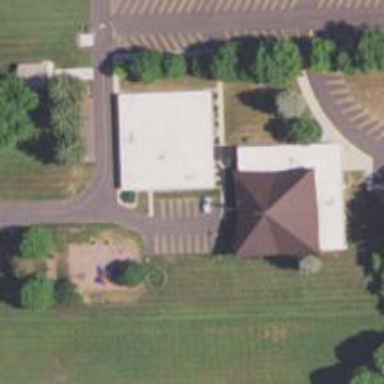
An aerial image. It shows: Church which is place of worship.